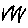
Label: zigzag